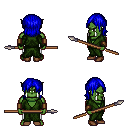
a pixel art fantasy rpg character, male body template, orc, green skin, green robe, white pants, blue long bangs hairstyle, leather bracers, brown shoes, spear, four views (front, back, left, right), 2x2 character sprite sheet, small pixel art, hard edges, no anti-aliasing